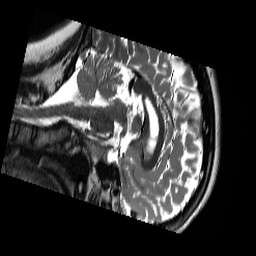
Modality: T2w
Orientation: sagittal
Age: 18
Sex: female
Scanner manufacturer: siemens
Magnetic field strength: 3 T
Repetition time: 13.52 s
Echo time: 0.088 s